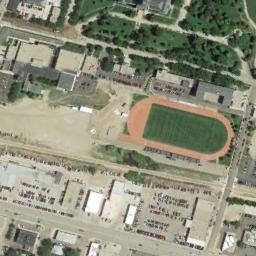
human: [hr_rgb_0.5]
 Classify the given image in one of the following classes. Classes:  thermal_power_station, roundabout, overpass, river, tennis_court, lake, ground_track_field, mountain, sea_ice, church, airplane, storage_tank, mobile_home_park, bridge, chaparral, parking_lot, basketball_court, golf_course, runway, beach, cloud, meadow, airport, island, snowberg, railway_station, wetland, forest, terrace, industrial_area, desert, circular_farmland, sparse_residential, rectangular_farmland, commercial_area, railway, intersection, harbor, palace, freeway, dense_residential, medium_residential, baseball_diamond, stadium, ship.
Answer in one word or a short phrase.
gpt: ground_track_field